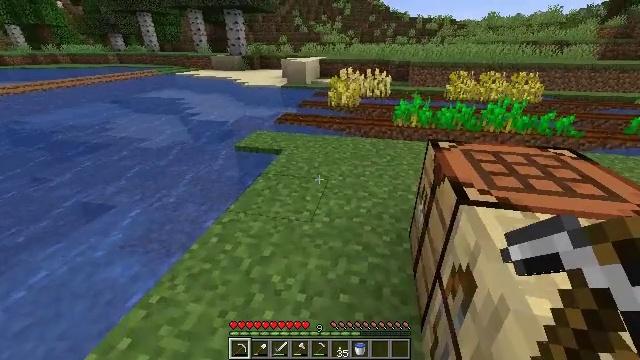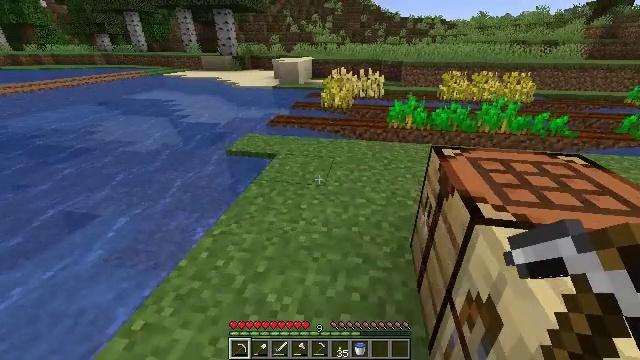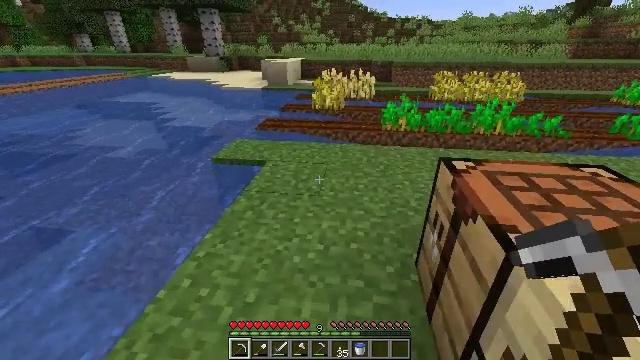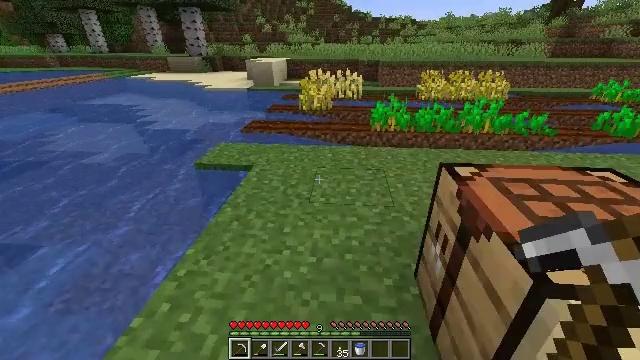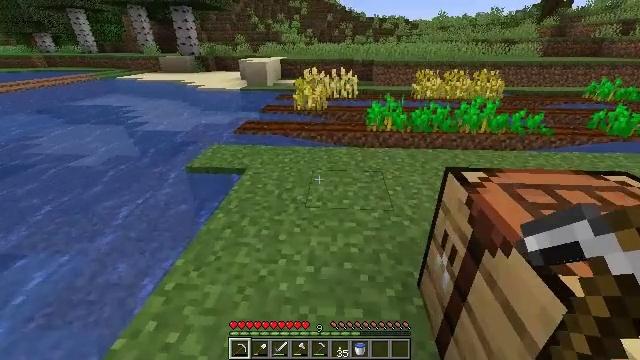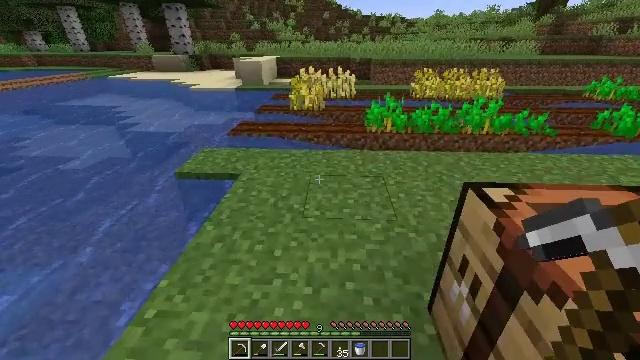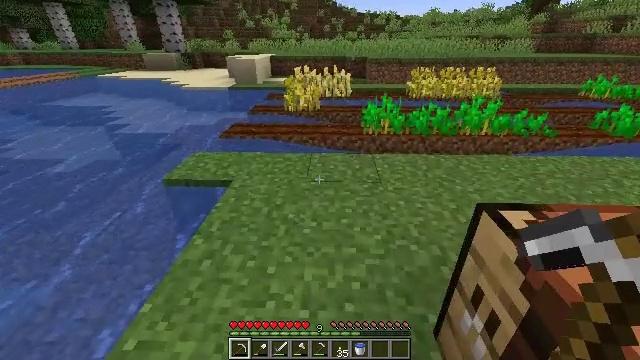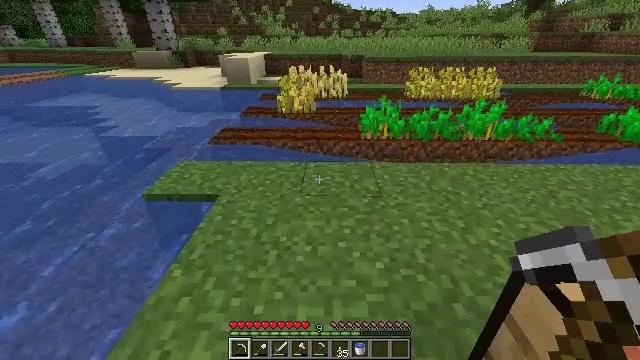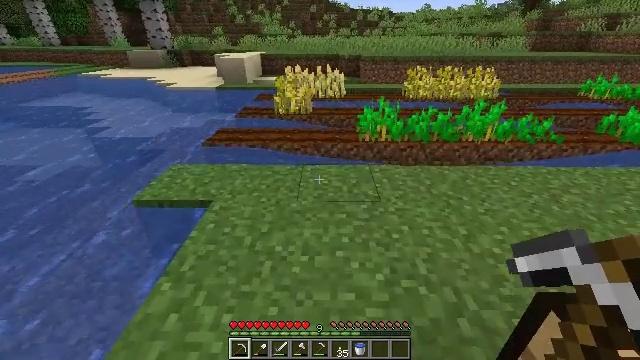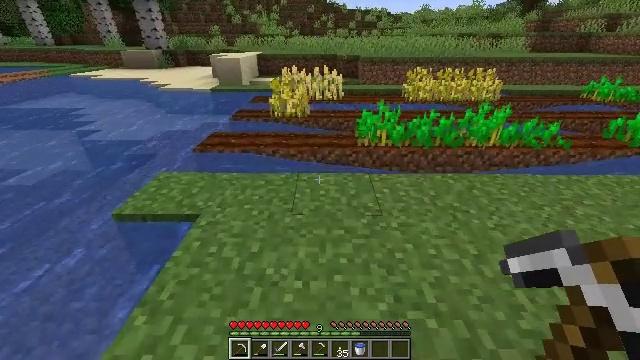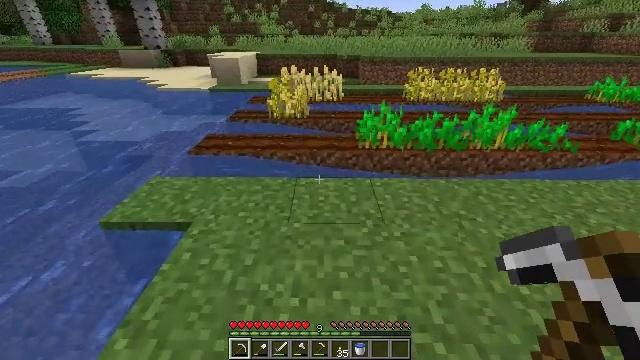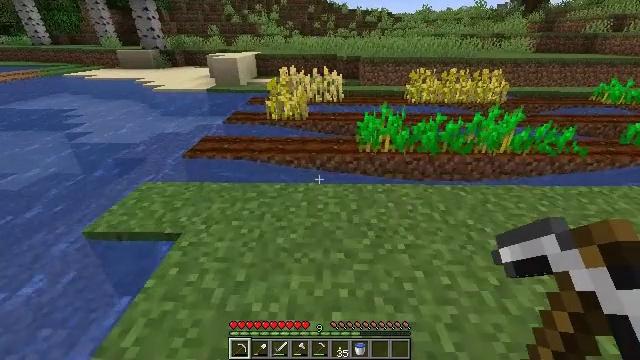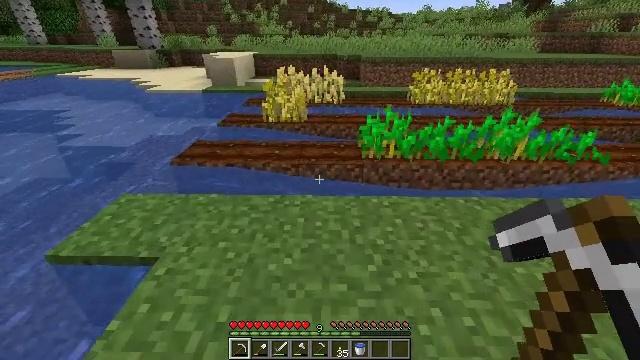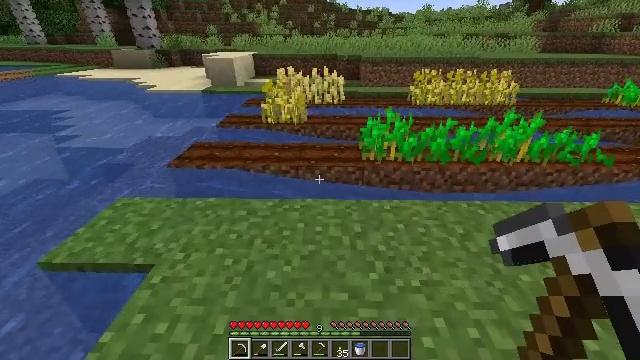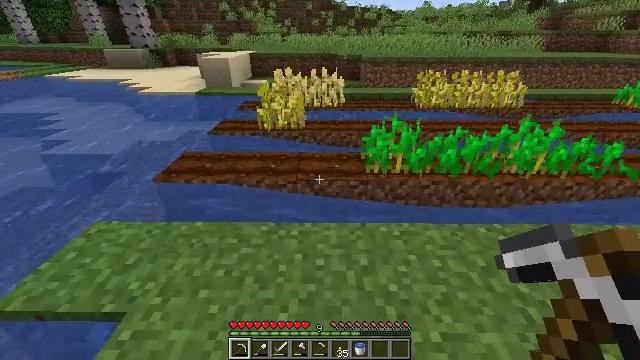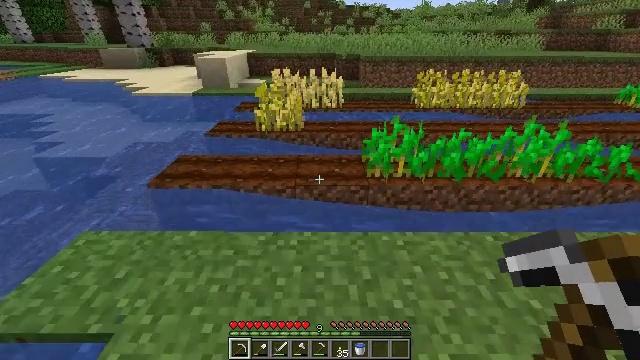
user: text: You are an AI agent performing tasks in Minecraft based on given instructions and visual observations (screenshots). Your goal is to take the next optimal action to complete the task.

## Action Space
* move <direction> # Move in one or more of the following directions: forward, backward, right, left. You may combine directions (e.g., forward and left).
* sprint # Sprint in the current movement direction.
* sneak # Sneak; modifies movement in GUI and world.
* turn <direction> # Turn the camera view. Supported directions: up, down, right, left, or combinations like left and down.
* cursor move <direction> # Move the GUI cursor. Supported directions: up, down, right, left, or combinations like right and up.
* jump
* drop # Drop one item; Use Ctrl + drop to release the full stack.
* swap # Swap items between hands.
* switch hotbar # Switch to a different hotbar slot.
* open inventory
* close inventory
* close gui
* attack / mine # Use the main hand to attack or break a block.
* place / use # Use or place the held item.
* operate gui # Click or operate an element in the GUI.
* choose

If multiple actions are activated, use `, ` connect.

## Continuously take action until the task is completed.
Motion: motion action
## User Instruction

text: Gather wheat by left-clicking on it.
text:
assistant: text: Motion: move forward, turn right
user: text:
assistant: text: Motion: move forward, turn right
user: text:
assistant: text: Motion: move forward, turn right
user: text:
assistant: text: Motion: move forward, turn right
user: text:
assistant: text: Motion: move forward
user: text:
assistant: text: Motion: move forward, turn right
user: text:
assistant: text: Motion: move forward
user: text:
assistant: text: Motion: move forward
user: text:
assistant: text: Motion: move forward
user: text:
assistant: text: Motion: move forward
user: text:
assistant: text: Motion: move forward
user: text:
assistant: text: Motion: move forward
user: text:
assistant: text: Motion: move forward
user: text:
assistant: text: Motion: move forward
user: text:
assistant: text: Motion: move forward
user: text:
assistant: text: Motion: move forward
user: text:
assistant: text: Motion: no_op
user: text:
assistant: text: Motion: no_op
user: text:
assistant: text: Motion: no_op
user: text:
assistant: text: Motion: no_op
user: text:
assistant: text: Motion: no_op
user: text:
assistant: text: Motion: move right
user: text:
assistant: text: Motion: move right
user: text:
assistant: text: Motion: move right
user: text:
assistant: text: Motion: move right
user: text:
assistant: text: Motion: move right
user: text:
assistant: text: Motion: move right
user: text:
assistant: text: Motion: move right
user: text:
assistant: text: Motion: move right
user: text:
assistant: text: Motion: move right